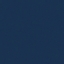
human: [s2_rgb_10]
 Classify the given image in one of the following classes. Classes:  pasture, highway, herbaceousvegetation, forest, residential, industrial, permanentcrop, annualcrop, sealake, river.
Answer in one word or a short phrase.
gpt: SeaLake